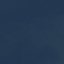
Land use / land cover: SeaLake